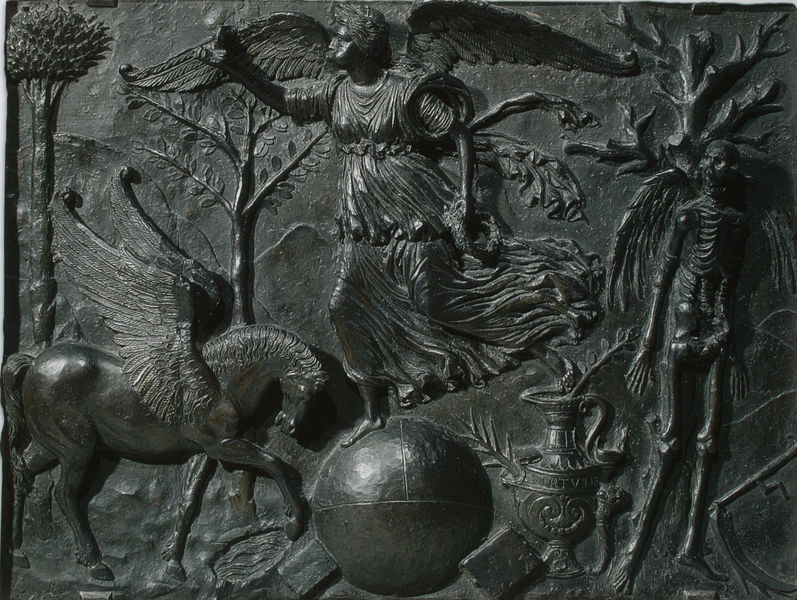
Titel: Grabmal della Torre - Der Ruhm triumphiert über den Tod
Künstler: Andrea Riccio
Standort: Paris
Institution: Musée du Louvre
Schlagwörter: baum, blätter, dunkel, feder, flügel, fuß, gott, himmel, wasser, bäume, äste, bewegung, frau, schwarz, tür, tier, tiere, ball, wand, arm, falten, federn, stein, tod, tot, toter, horn, hände, erde, wind, zweige, flach, gewand, mantel, locken, pferd, amphore, engel, kanne, krug, skulptur, vase, hufe, mähne, relief, bein, bücher, flattern, wehen, metall, bronze, plastik, tor, foto, fotografie, knochen, paradies, eisen, gefäß, buch, rippen, fliegend, peitsche, kugel, allegorie, kranz, photo, portal, skelett, totenkopf, ross, teufel, toga, bänder, globus, guss, welt, pegasus, sense, gerippe, gefiedert, weltkugel, quelle, ampore, gewnad, halbrelief, fortuna, skelet, chiton, loorbeer, kranuz